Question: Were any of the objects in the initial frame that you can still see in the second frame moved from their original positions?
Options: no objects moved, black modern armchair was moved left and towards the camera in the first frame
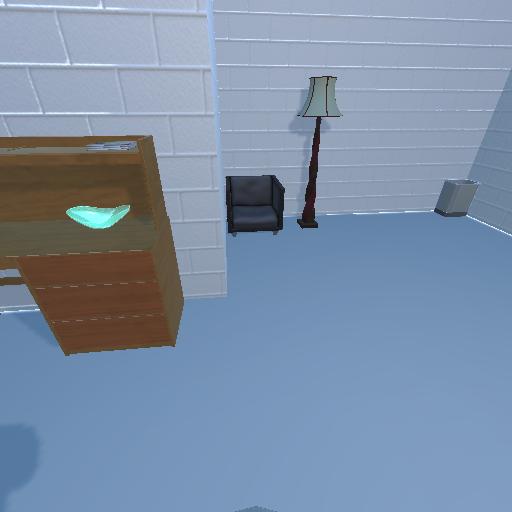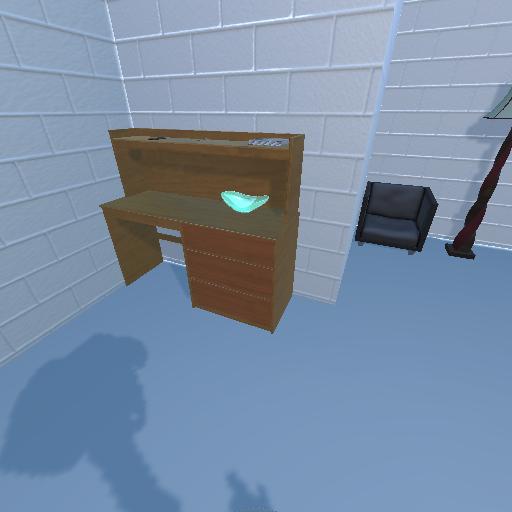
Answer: no objects moved